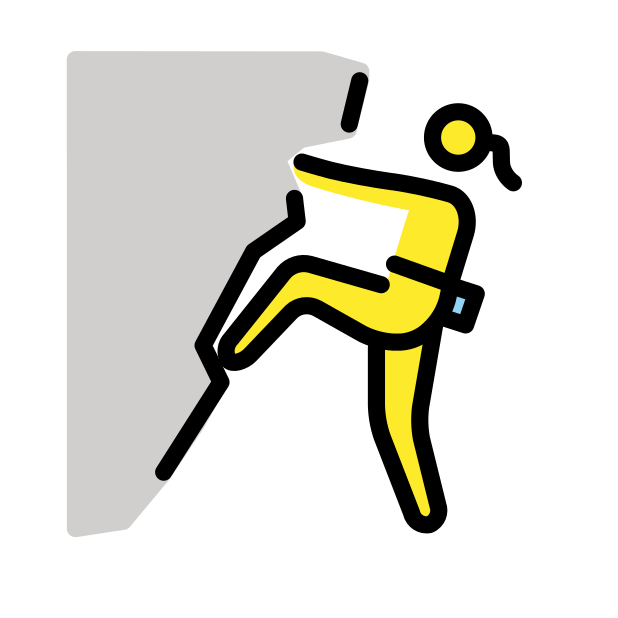
woman climbing